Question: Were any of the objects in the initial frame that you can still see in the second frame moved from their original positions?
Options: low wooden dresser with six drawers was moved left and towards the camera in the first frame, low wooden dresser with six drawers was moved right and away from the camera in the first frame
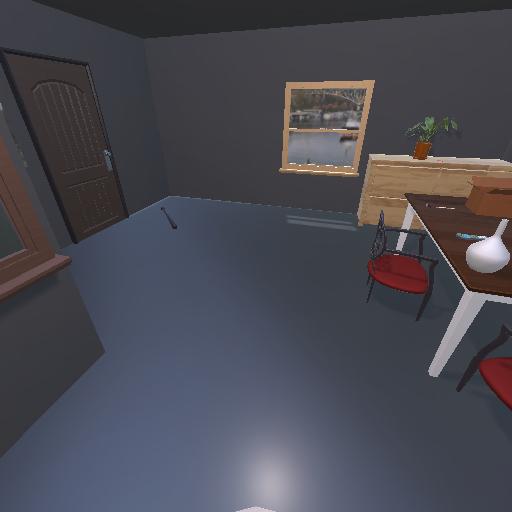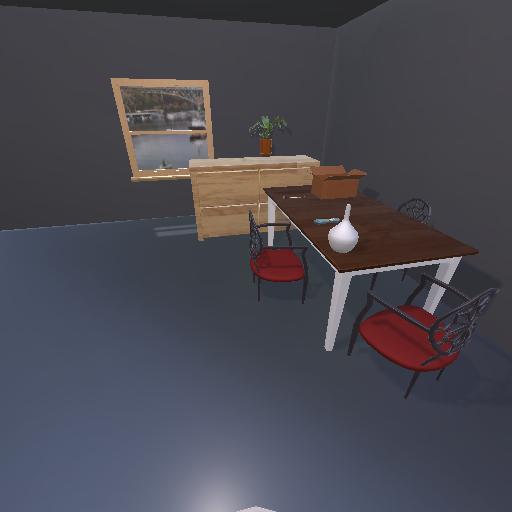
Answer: low wooden dresser with six drawers was moved left and towards the camera in the first frame